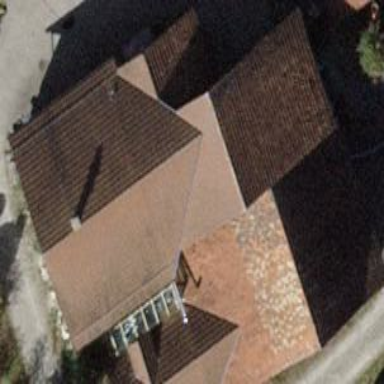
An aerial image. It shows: Farm building with gabled roof.